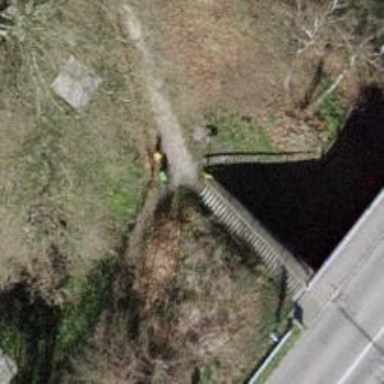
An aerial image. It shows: Retaining wall.